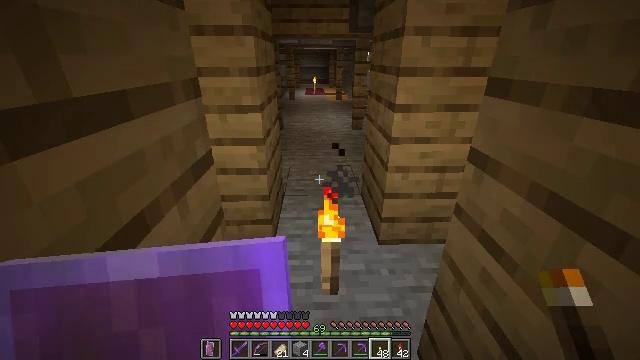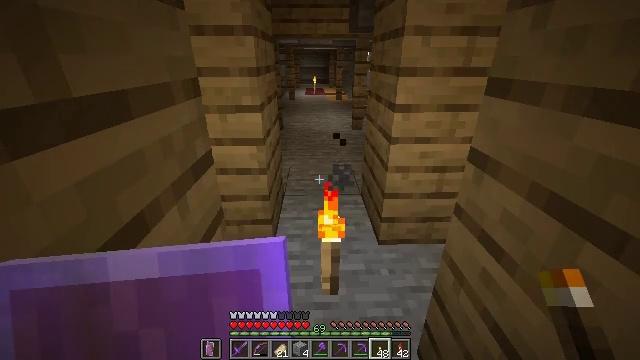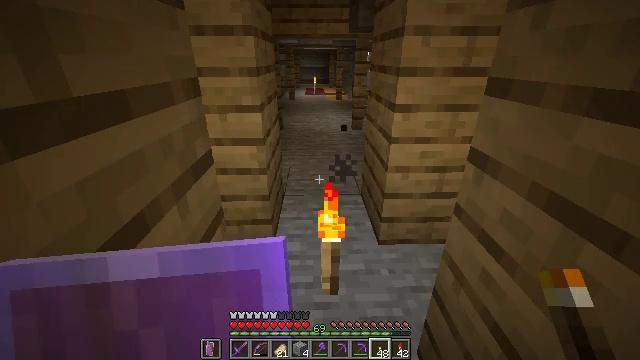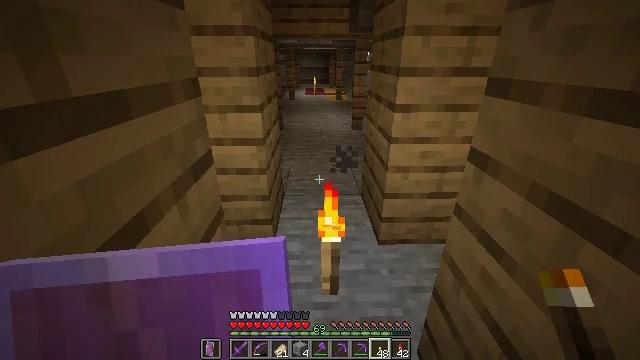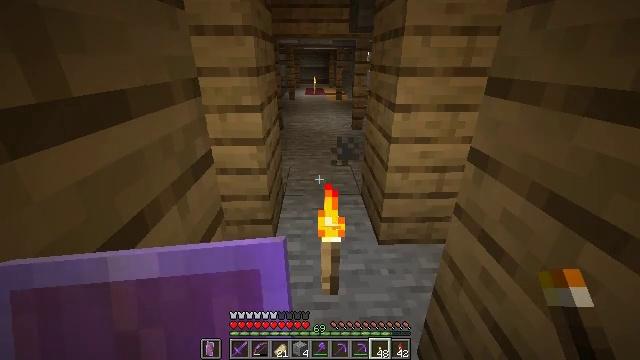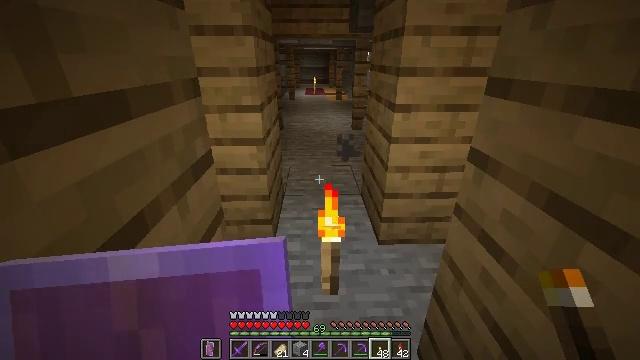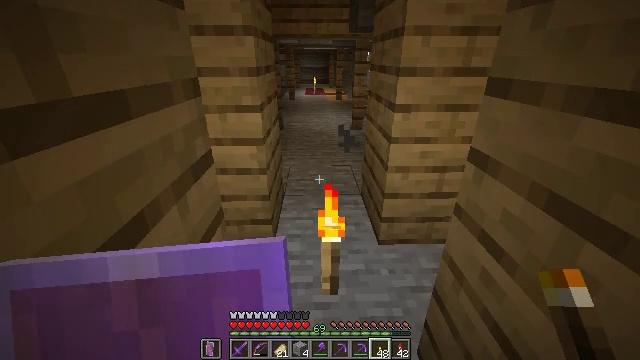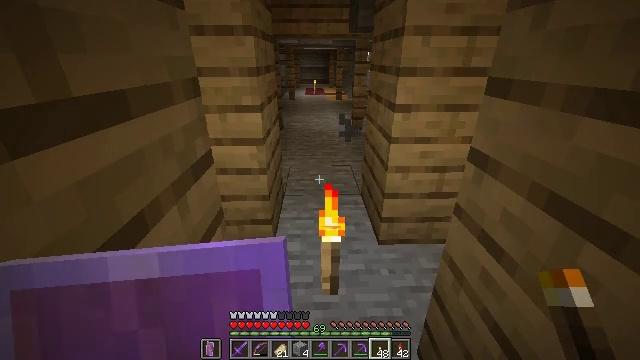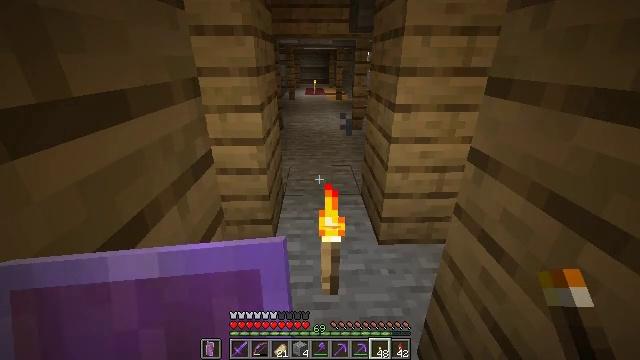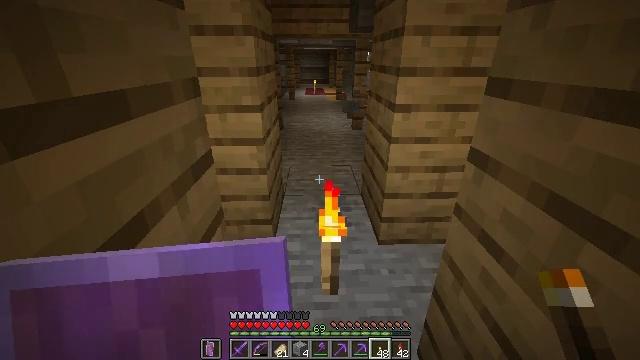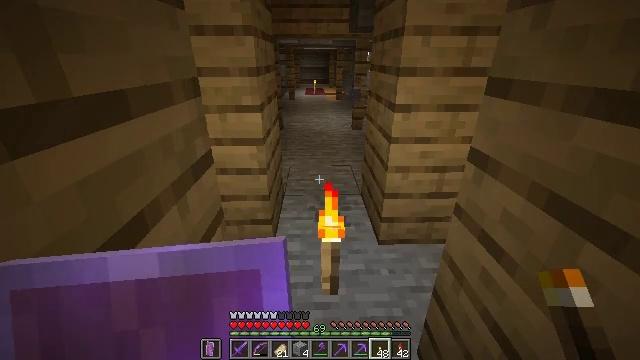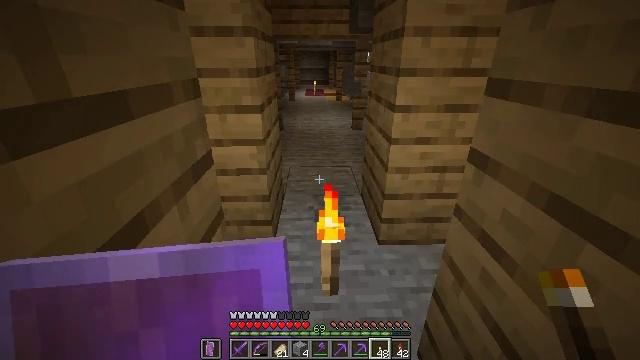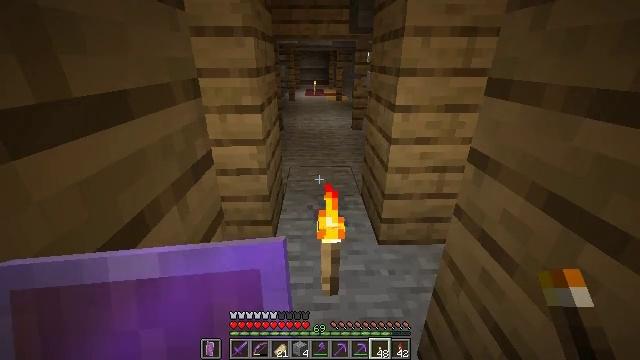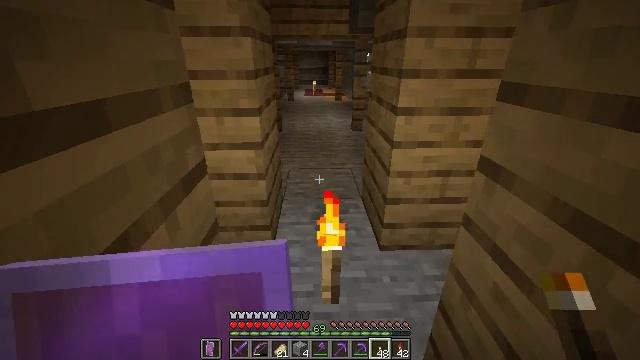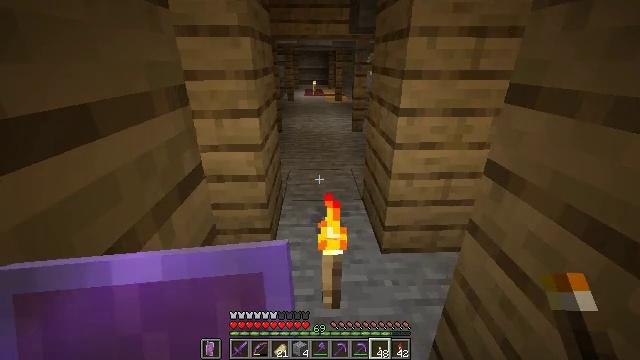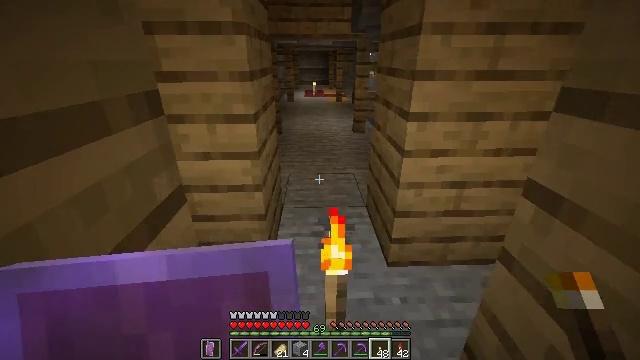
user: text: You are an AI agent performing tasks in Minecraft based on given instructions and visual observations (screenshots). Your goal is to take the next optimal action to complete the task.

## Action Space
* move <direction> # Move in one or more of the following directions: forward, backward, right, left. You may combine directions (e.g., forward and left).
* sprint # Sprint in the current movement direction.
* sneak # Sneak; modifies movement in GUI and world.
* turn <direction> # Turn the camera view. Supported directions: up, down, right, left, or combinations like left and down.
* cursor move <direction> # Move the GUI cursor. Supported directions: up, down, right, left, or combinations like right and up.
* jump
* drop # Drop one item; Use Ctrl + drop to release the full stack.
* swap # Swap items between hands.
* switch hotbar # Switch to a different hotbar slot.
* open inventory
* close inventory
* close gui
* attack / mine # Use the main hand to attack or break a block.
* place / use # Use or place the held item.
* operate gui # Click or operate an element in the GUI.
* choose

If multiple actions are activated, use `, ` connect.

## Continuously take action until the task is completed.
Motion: motion action
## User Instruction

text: Use the crafting table to craft polished andesite.
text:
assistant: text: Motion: no_op
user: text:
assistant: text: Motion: no_op
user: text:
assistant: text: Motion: no_op
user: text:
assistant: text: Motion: no_op
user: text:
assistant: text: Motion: no_op
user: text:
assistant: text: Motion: no_op
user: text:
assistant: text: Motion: no_op
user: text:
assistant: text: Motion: no_op
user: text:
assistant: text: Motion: no_op
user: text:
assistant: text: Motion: no_op
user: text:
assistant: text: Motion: no_op
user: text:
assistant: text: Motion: no_op
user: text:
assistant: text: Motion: move forward
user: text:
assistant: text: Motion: move forward
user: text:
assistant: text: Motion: move forward
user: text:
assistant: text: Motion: move forward
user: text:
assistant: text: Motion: move forward
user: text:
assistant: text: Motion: move forward
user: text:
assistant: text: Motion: move forward
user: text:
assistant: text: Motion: move forward
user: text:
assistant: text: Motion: move forward
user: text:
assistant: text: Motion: move forward
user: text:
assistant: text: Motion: move forward
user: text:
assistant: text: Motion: move forward
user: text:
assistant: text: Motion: move forward
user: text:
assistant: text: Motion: move forward
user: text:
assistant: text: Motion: move forward
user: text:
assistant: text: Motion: move forward
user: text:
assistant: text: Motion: move forward
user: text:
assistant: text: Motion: move forward